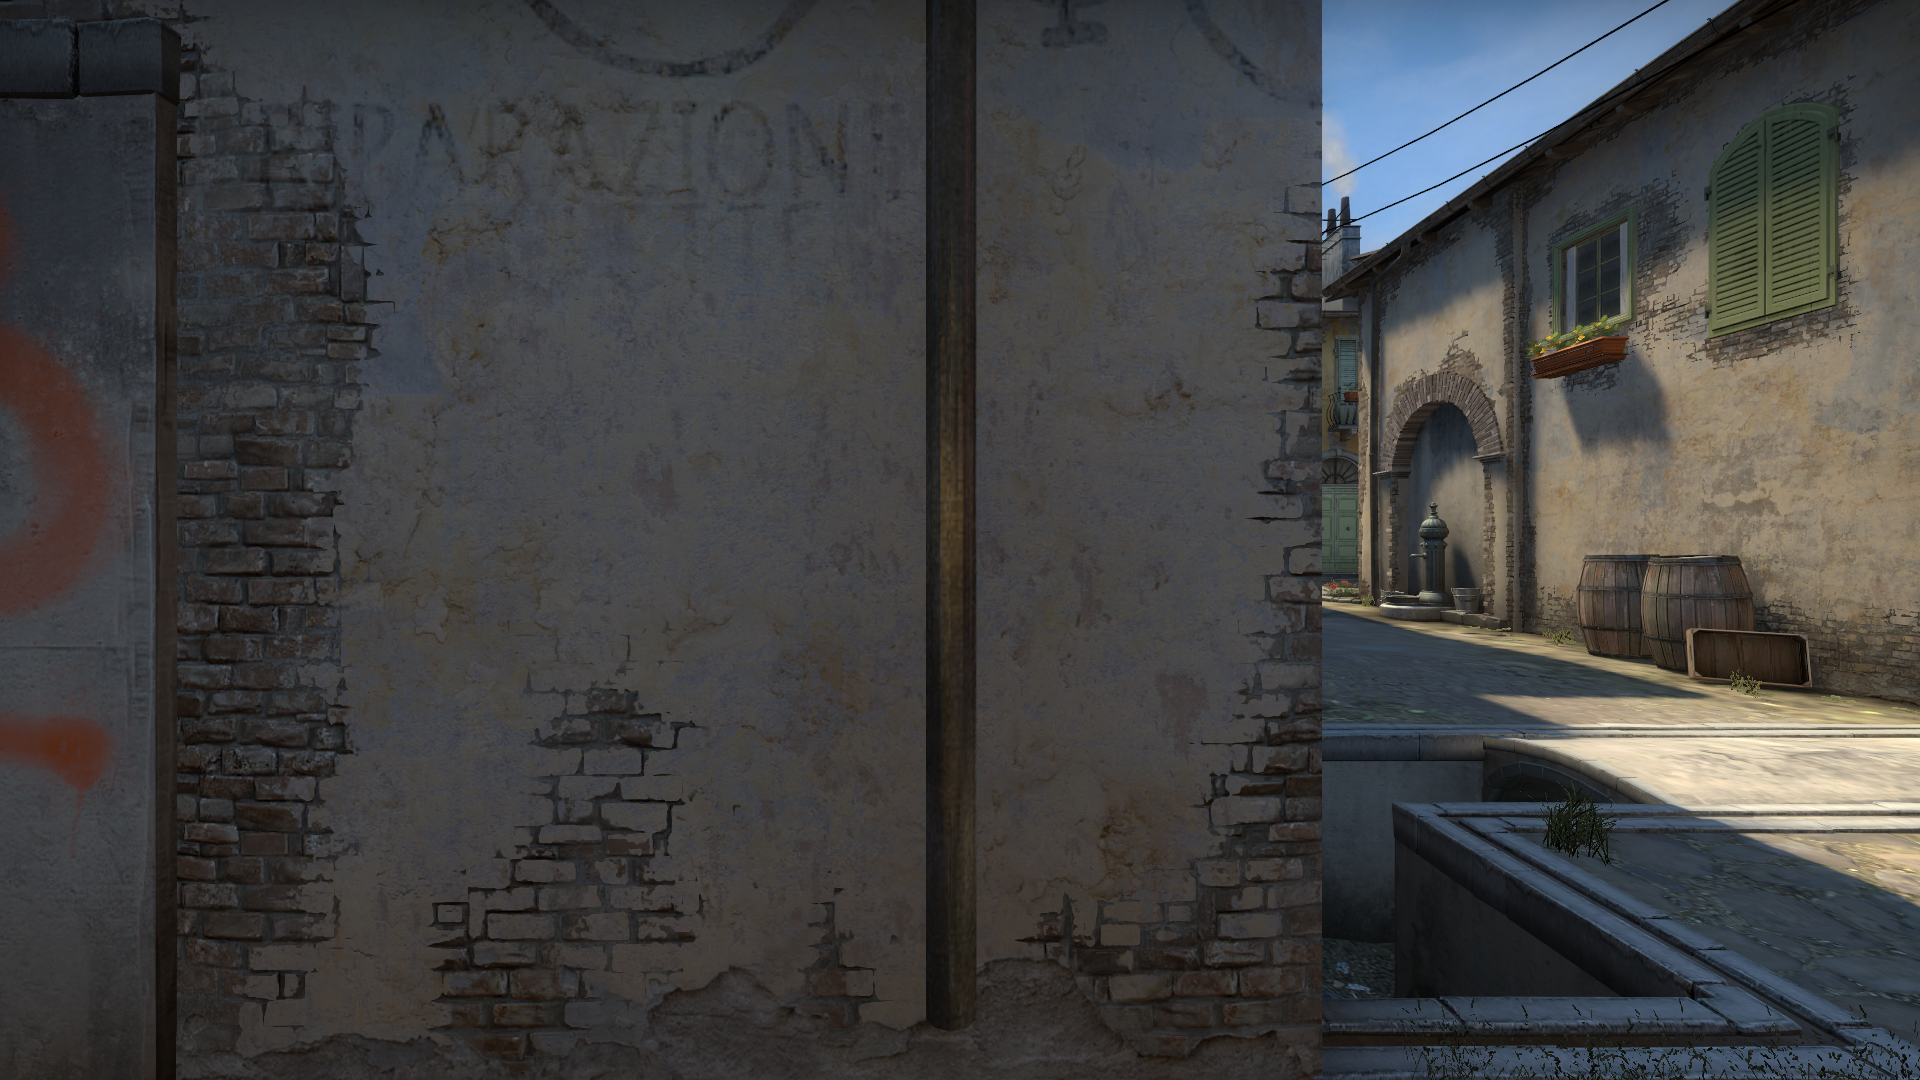
Map: de_inferno